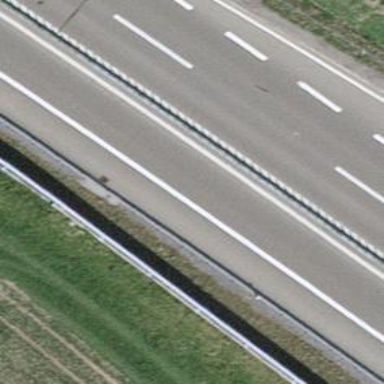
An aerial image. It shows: Asphalt trunk motorway.